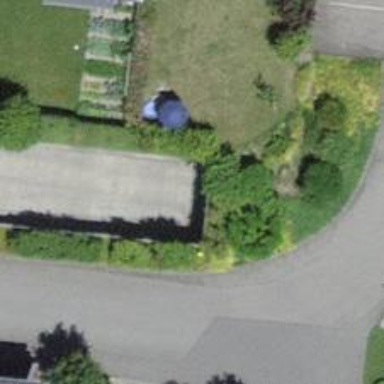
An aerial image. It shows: Parking entrance.